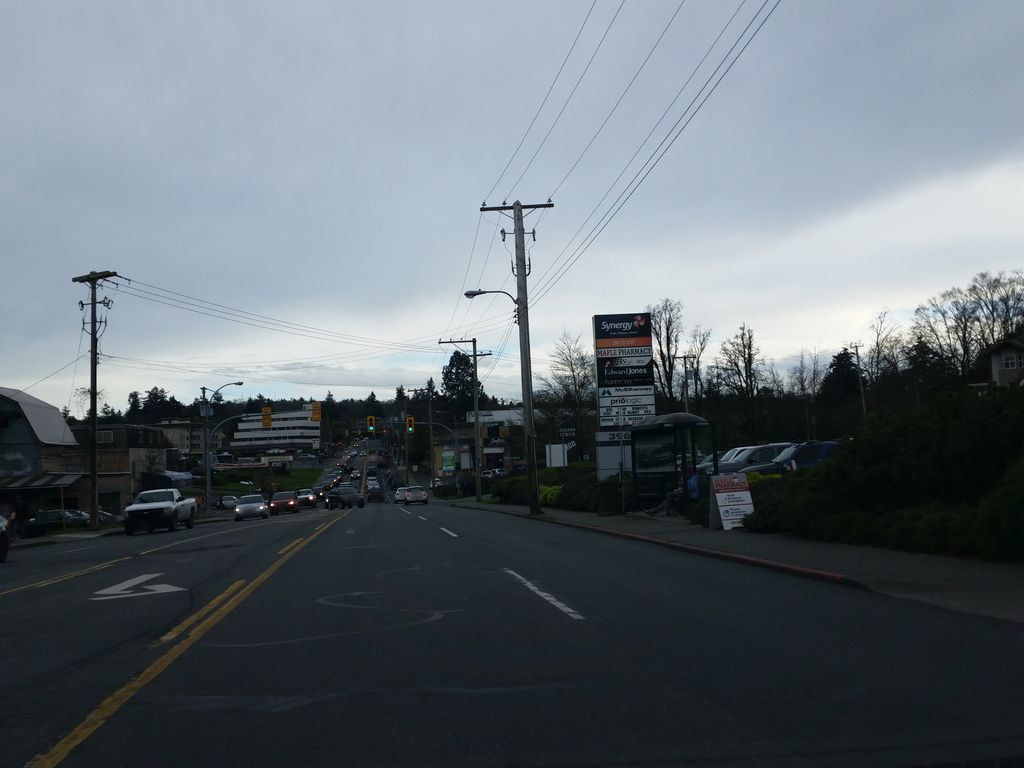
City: victoria